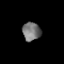
Tissue: skin
Cell type: Epithelial cells
Senescence score: 0.2602
Nuclear area (px): 328
Mean DAPI intensity: 116.396